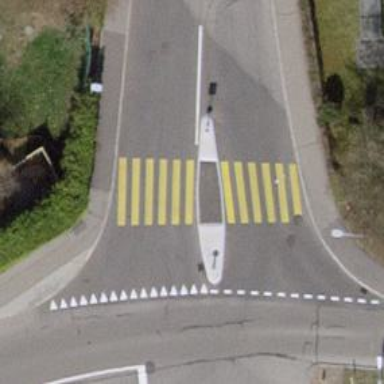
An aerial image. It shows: Uncontrolled crossing on the road.